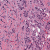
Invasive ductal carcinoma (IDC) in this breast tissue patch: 1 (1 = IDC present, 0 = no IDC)